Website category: sports
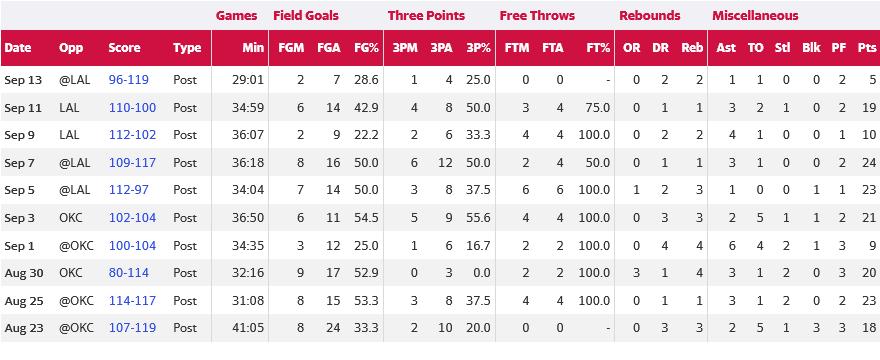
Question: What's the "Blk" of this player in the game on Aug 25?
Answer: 0

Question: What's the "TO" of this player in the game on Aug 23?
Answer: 5

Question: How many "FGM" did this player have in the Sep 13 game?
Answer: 2

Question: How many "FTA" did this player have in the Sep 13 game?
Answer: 0

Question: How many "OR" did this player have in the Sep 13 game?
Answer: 0

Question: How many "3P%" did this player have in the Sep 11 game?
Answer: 50.0

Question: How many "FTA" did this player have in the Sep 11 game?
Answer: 4

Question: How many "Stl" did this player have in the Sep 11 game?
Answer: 1

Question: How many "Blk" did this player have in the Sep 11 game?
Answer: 0

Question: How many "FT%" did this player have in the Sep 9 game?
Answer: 100.0

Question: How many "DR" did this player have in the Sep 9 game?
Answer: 2

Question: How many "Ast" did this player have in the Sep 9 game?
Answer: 4

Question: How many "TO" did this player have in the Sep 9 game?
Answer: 1

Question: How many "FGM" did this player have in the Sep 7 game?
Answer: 8

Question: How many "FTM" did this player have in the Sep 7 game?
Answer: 2

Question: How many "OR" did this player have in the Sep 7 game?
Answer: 0

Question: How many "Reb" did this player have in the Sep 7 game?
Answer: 1

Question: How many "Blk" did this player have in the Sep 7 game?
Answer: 0

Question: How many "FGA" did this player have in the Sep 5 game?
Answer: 14

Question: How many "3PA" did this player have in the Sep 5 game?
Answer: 8

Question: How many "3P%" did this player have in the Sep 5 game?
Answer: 37.5

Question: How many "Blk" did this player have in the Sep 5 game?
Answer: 1

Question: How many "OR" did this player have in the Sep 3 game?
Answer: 0

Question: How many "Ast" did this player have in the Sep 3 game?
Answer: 2

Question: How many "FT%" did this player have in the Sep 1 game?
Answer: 100.0

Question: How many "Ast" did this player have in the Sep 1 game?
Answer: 6

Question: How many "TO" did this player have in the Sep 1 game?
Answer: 4

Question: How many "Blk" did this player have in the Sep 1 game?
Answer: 1

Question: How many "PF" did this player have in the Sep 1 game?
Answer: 3

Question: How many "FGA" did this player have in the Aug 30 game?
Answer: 17

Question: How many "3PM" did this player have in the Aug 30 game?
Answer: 0

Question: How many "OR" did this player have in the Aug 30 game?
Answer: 3

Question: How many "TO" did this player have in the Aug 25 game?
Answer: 1

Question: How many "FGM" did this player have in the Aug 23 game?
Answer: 8

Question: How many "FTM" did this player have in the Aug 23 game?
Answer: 0

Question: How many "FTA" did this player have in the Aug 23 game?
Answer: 0

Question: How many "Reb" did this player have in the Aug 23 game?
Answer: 3

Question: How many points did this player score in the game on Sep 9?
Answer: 10

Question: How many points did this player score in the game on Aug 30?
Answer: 20

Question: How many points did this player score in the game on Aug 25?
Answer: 23

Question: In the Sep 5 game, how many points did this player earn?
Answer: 23

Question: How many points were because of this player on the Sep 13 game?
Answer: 5

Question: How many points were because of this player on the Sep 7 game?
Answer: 24